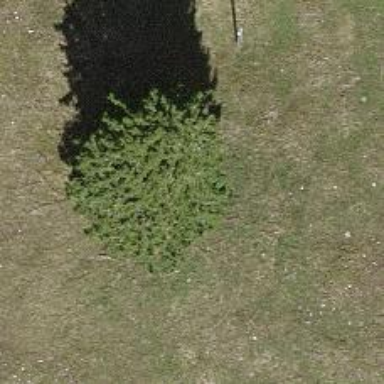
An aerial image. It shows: Single tag "natural: tree."